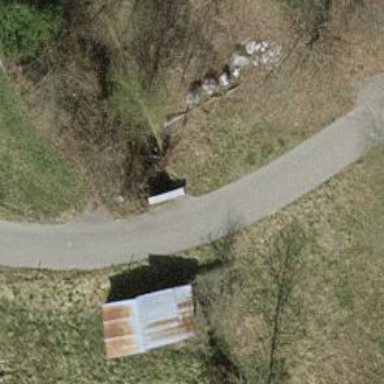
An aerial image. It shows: Retaining wall.